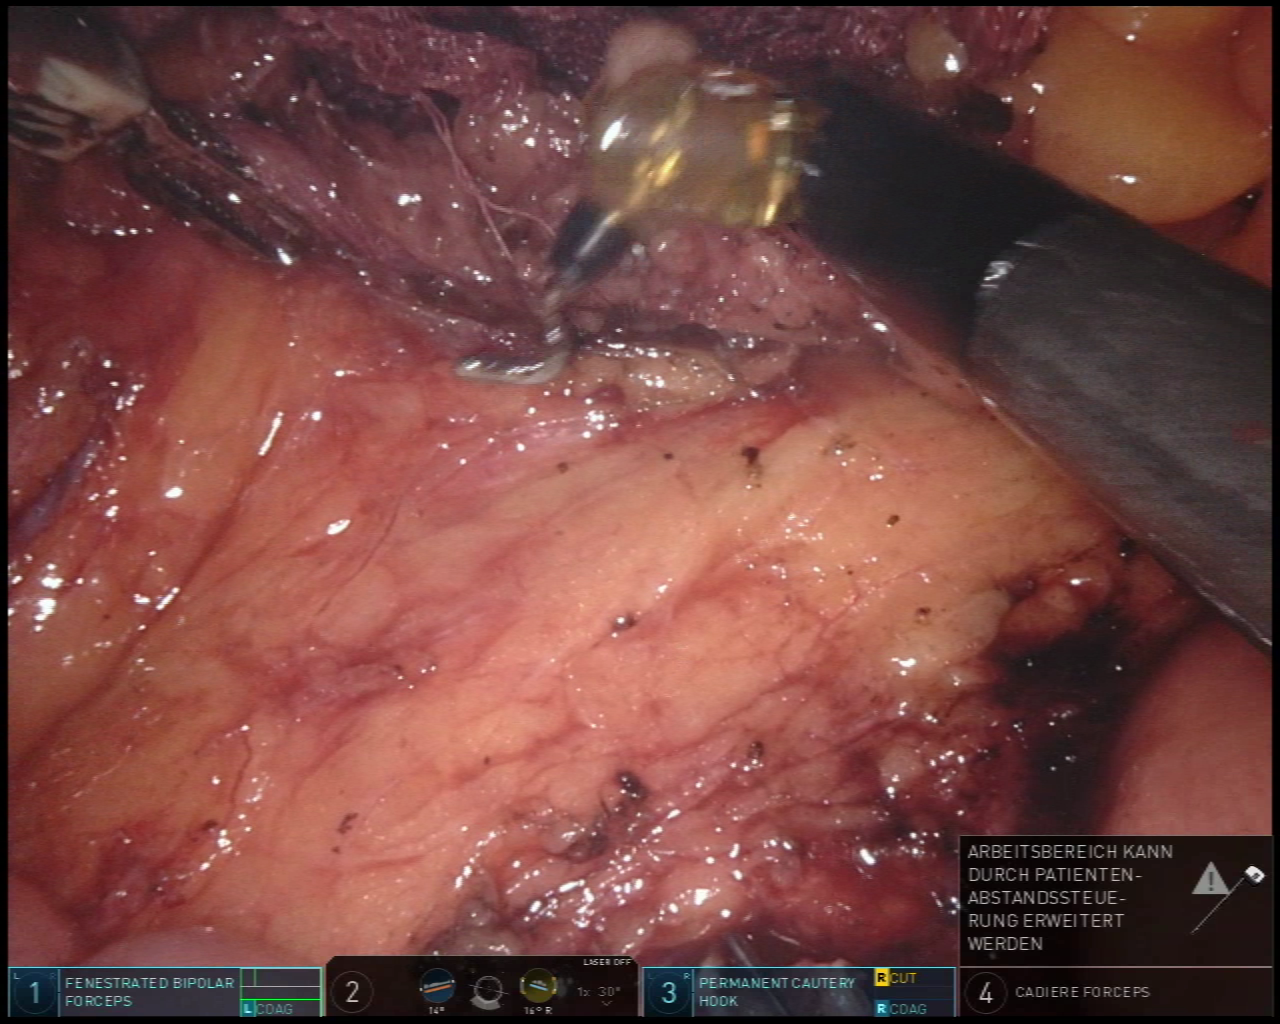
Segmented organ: intestinal_veins
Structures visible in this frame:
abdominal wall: no
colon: no
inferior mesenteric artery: no
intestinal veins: yes
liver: no
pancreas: no
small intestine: yes
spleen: no
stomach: no
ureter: no
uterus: no
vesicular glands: no